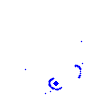
Particle: pion